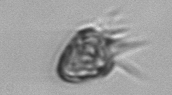
Label: Ciliophora